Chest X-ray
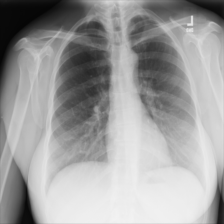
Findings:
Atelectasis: negative
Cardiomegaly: negative
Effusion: negative
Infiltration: negative
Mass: negative
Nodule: negative
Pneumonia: negative
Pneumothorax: negative
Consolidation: negative
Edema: negative
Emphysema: negative
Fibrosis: negative
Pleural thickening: negative
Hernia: negative